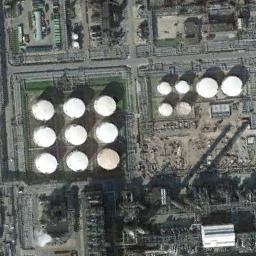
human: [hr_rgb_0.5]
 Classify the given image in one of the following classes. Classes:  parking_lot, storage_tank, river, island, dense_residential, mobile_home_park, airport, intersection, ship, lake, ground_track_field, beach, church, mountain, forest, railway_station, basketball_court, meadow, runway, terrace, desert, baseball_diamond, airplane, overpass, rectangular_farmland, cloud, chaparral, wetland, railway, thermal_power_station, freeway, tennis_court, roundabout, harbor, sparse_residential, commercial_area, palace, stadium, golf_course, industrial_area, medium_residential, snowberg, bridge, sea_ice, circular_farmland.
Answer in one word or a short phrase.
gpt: storage_tank